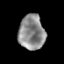
Tissue: prostate
Cell type: T cells
Senescence score: 0.3133
Nuclear area (px): 888
Mean DAPI intensity: 140.097